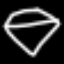
Label: diamond